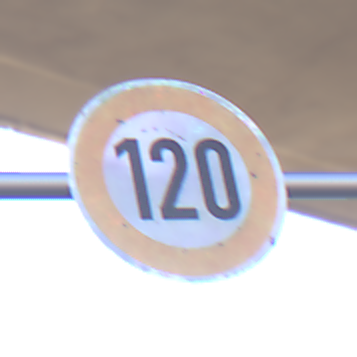
Verkehrszeichen: Geschwindigkeit120
Umgebung: Roofed, Underpass
Tageszeit: Midday
Wetter: Clear
Licht: Natural
Jahreszeit: NotSpecified
Kontrast: LowContrast